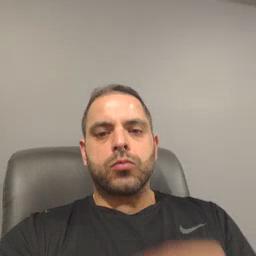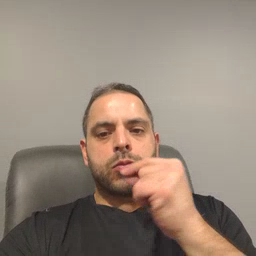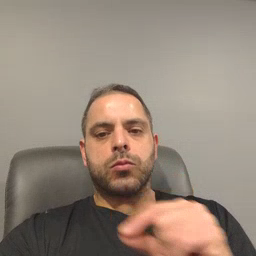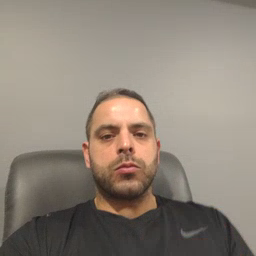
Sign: pen